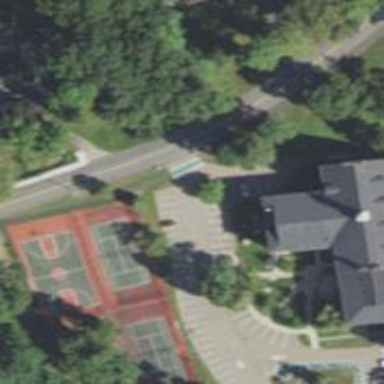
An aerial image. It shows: Tennis court with tartan surface on leisure land pitch.